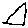
Label: triangle